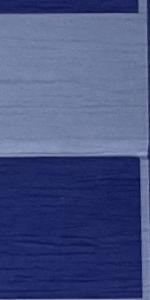
Label: Empty